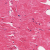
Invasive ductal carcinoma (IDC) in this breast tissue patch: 0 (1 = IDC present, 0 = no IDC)